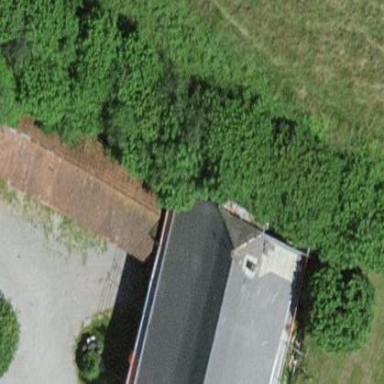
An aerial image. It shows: Barn.